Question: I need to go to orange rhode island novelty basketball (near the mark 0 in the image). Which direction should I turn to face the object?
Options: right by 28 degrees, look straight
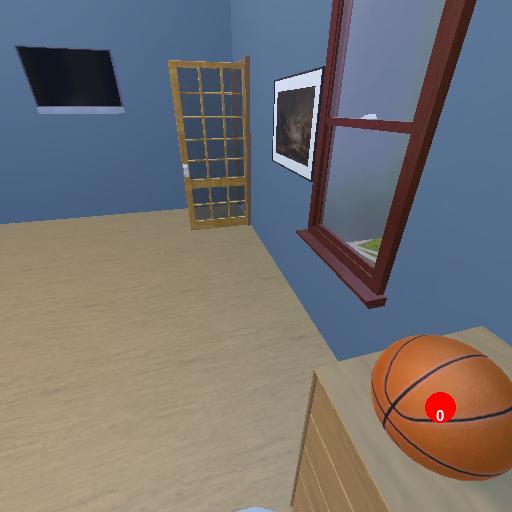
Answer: right by 28 degrees